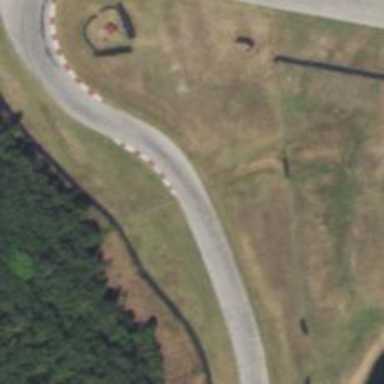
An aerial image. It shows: Asphalt raceway.